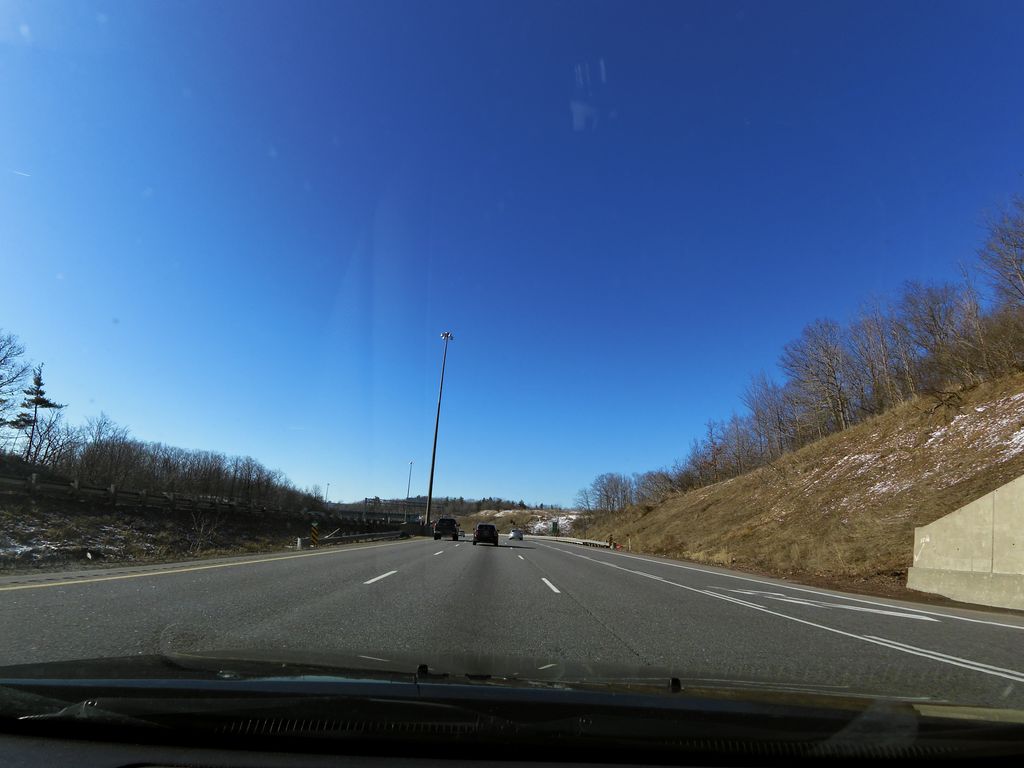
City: hamilton